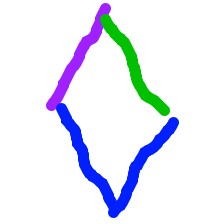
Shape: rhombus